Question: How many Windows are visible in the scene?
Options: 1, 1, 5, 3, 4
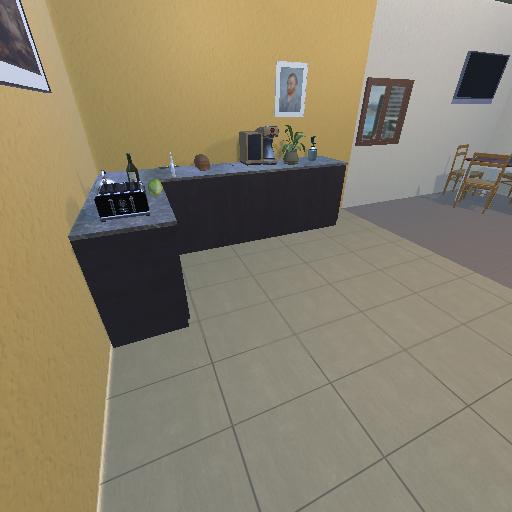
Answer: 1